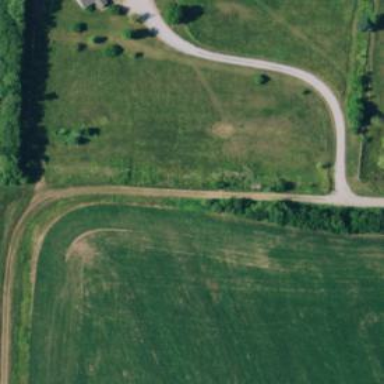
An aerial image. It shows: Unclassified road.